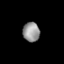
Tissue: prostate
Cell type: T cells
Senescence score: 0.2729
Nuclear area (px): 321
Mean DAPI intensity: 148.782